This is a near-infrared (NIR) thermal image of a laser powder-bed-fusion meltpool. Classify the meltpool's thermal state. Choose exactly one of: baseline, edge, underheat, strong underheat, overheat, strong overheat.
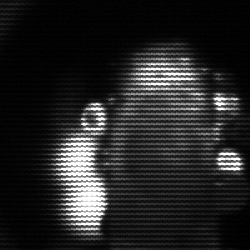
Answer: strong underheat